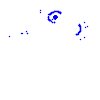
Particle: kaon